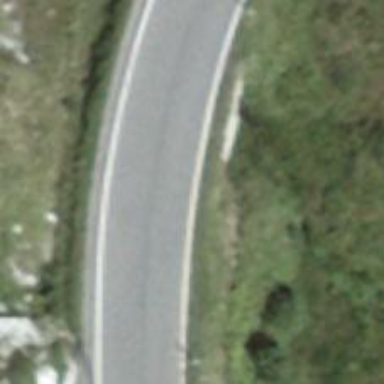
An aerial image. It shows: Primary road with asphalt surface.